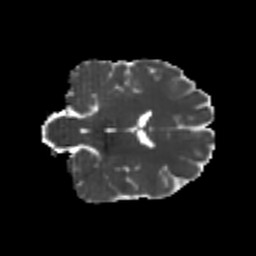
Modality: MD
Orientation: coronal
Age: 20
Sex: male
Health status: healthy
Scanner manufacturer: philips
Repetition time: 7.391 s
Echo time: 0.08599 s